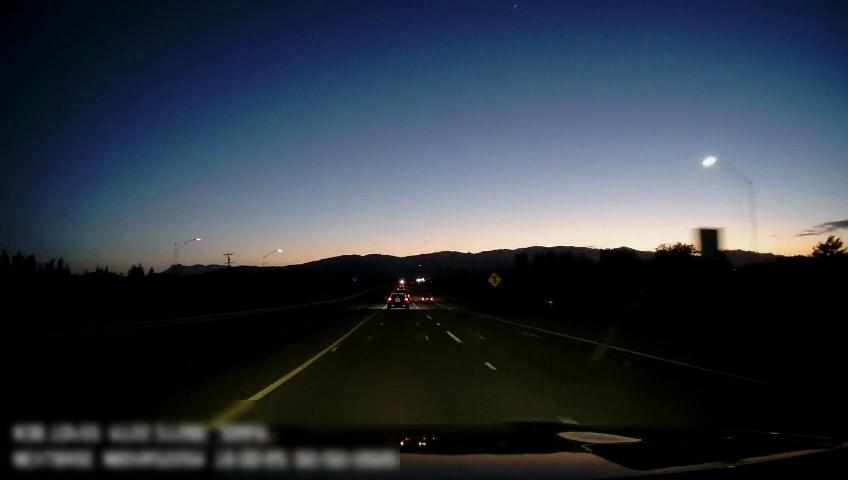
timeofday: Dusk/Dawn/Twilight
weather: Sunny
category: Drivable Space
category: Vehicles | Car
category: Vehicles | Car
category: Lanes | Current Lane
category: Lanes | Current Lane
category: Lanes | Alternate Lane
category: Traffic | Signs